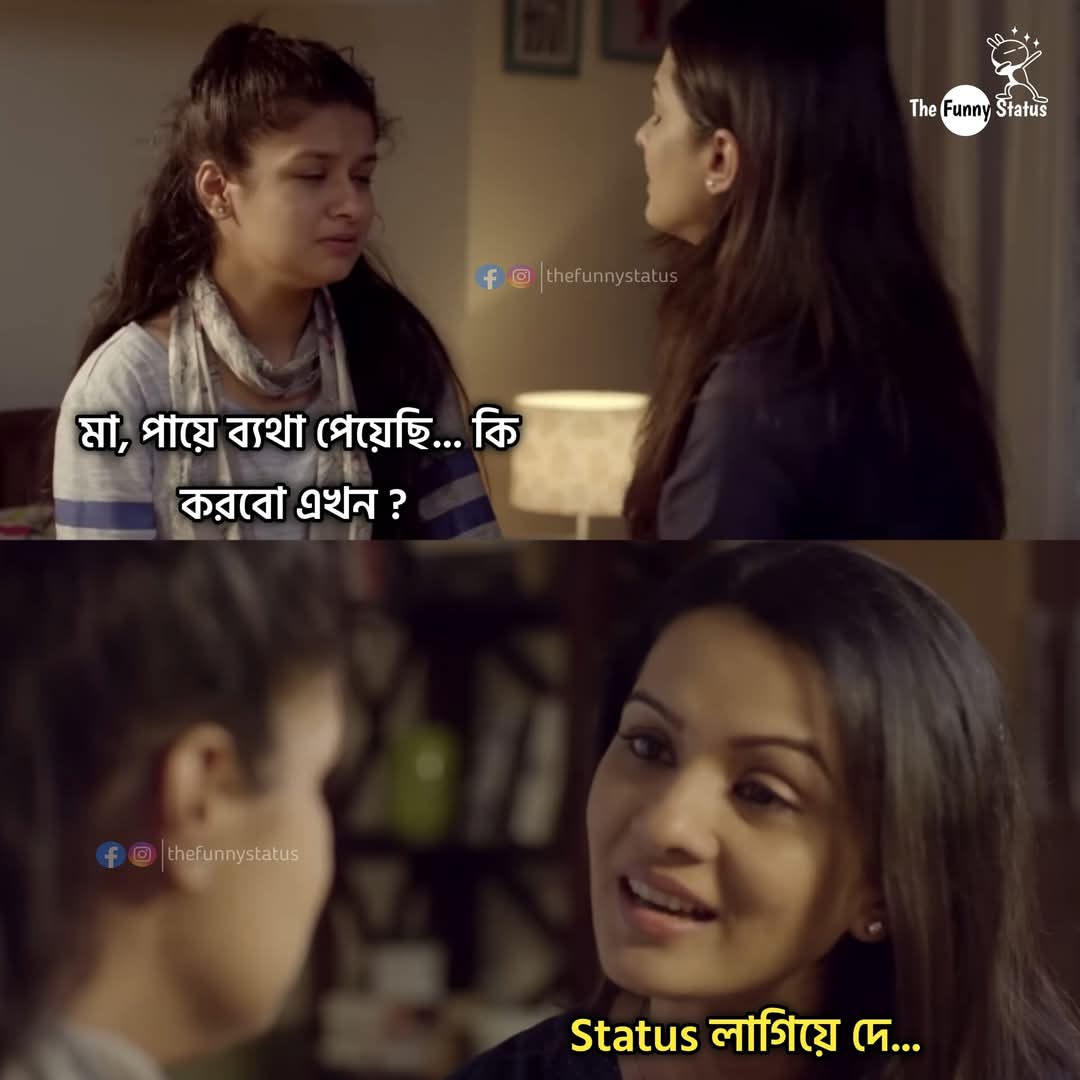
Text: মা, পায়ে ব্যথা পেয়েছি... কি করবো এখন?

Status লাগিয়ে দে...
Label: Non Hate